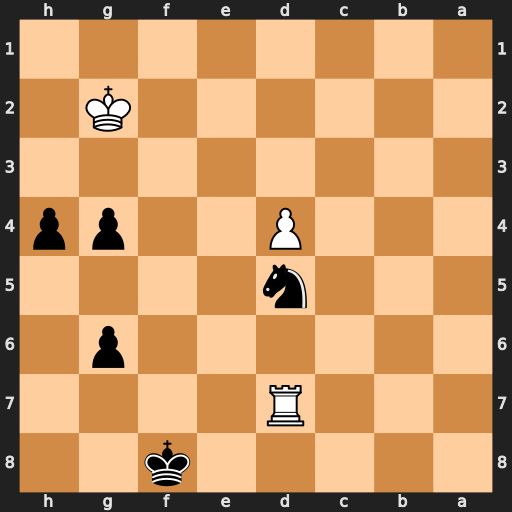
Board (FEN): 5k2/3R4/6p1/3n4/3P2pp/8/6K1/8
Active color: b
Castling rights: -
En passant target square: -
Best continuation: Nf4+ Kg1 g3